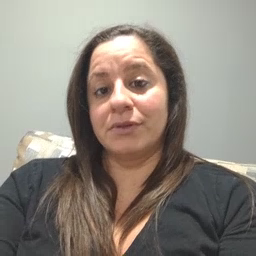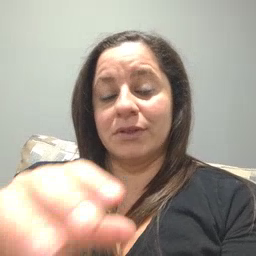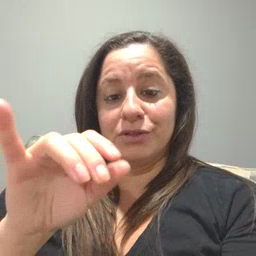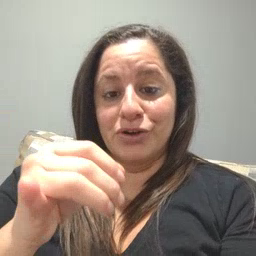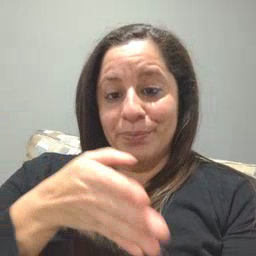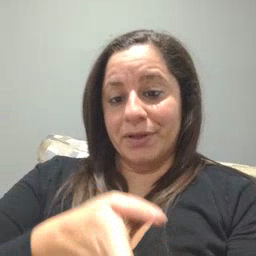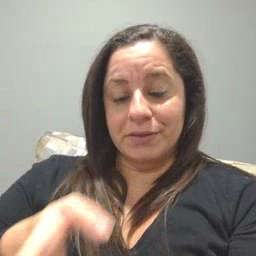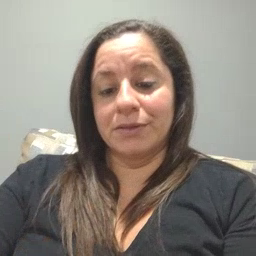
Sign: jeans